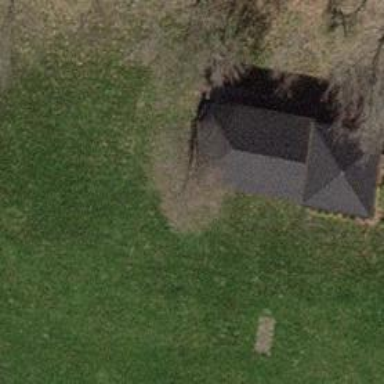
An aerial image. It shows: Shed building.